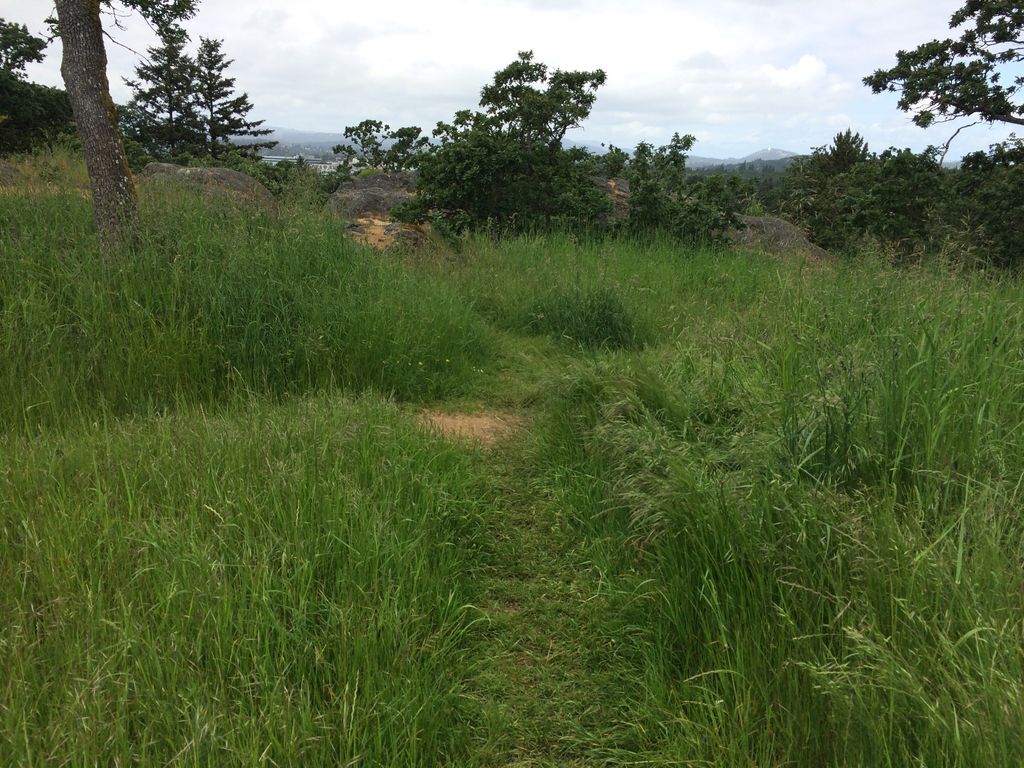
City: victoria